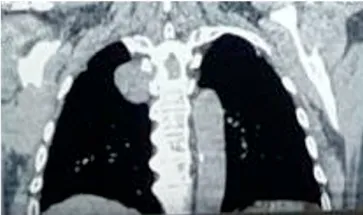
Axial view. Coronal view. Showed a lobulated mass in the right medial posterior intrathoracic mass attached to the 3rd-5th vertebrae body with size 5x3.2 x 2.8cm and without connection to the spinal canal. There is no destruction of vertebrae bone. Compared with recent Chest CT, there was no significant gain of mass.
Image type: radiology (ct)